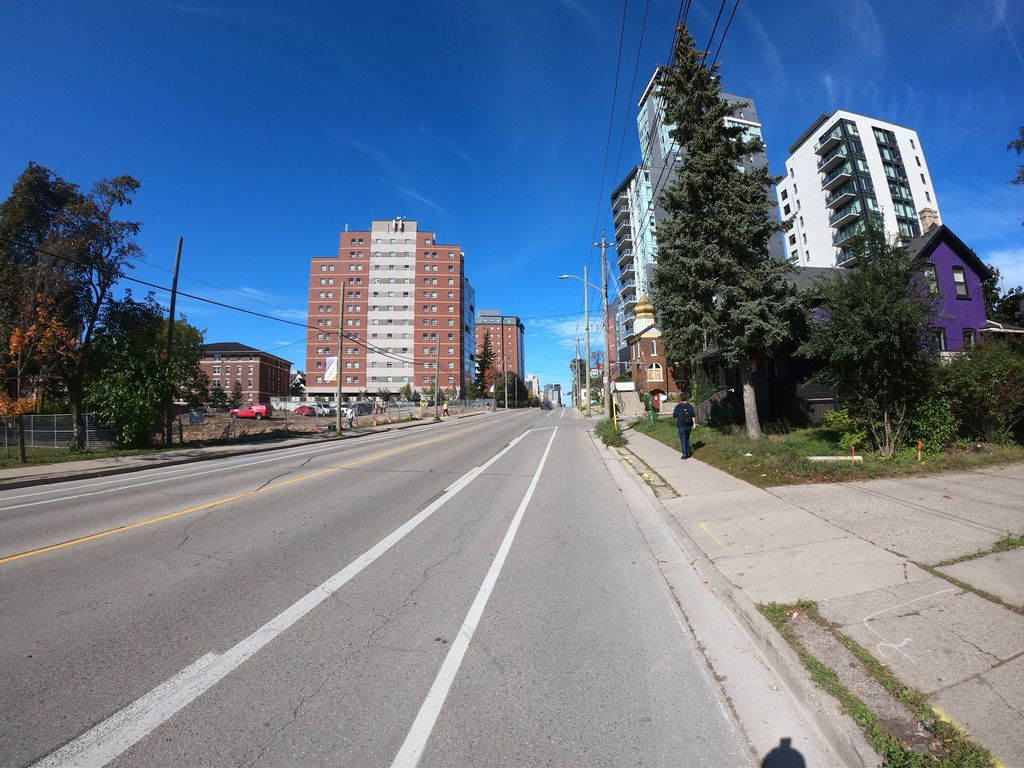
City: kitchener-waterloo